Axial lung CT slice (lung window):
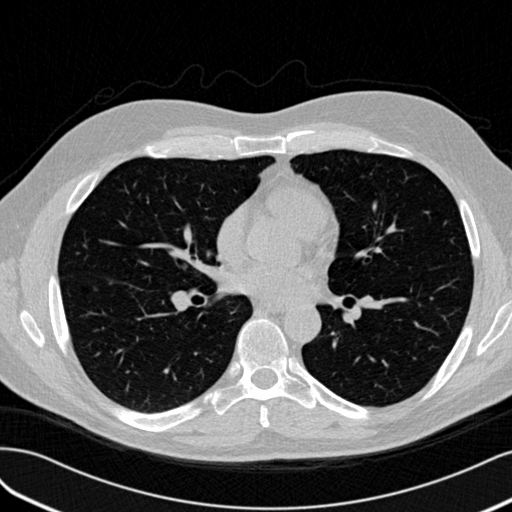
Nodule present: yes
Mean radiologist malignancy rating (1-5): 2